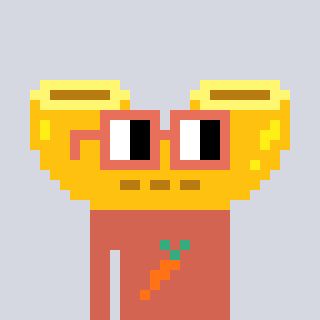
a pixel art character with square orange glasses, a macaroni-shaped head and a peachy-colored body on a cool background